Question: I have used SVN a lot but I haven't created my own SVN server from scratch before. I have created it, and all seems well. Except that I must have skipped some step before I made the dreadful mistake of changing a line of code in 1 of my files. Now, I cannot do a successful UPDATE from the server. I continuously get the error message shown in the screenshot:

There is 1 file conflicted in the "Scripts" folder. I have tried seemingly everything. I tried reverting it. Tried committing it (seems to always work!) I tried deleting it and re-updating from server. That worked. But when I try to update from the root, I always get the error shown below. This is Tortoise SVN.
I'm missing some simple step. Please help.
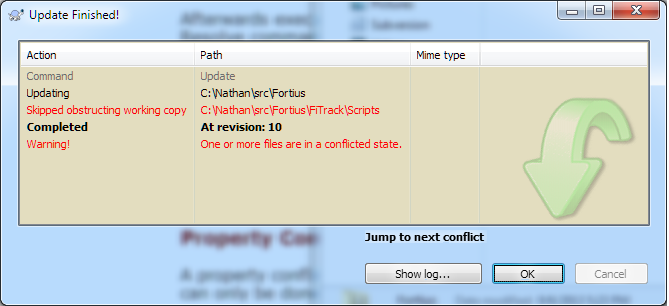
Answer: See the answer <URL> is not able to have both 'Script' with uppercase and 'script' with lowercase. A fresh checkout cannot have the effect you describe.